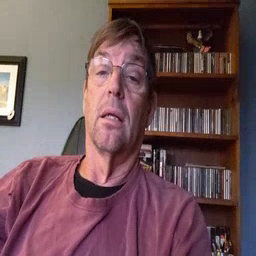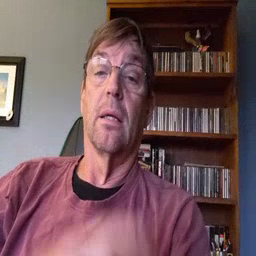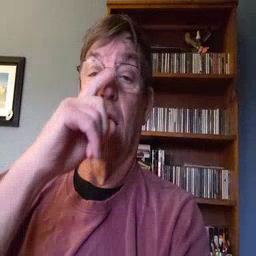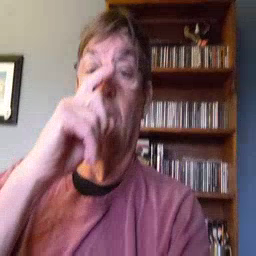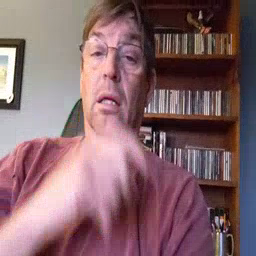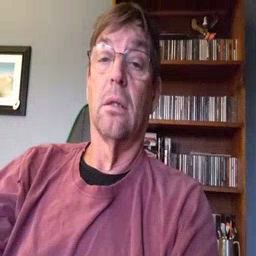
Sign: doll